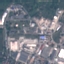
Land use / land cover class: Industrial